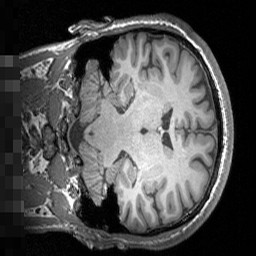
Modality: T1w
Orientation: coronal
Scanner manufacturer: siemens
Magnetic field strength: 3 T
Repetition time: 1.5 s
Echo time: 0.00291 s